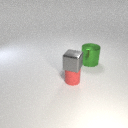
large green metal cylinder behind small red rubber cylinder